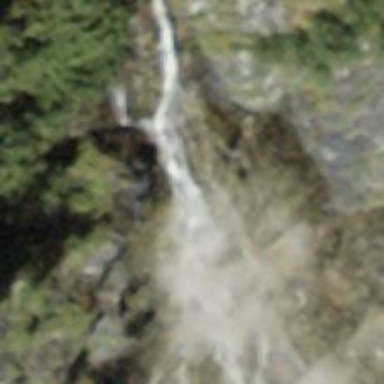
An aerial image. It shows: Beautiful waterfall.